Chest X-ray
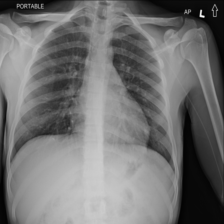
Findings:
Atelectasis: negative
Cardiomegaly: negative
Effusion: negative
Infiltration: negative
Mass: negative
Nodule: negative
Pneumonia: negative
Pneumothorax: negative
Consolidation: negative
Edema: negative
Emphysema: negative
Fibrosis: negative
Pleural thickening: negative
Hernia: negative